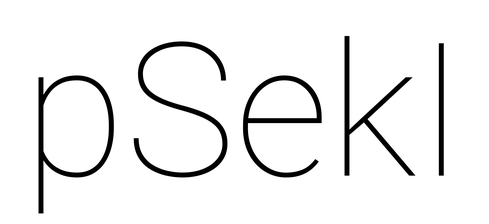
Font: Roboto_Thin